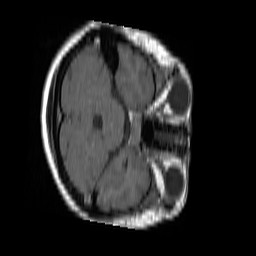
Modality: T1w
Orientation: axial
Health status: ill
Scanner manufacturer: siemens
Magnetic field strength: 1.5 T
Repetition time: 0.477 s
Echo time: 0.0082 s